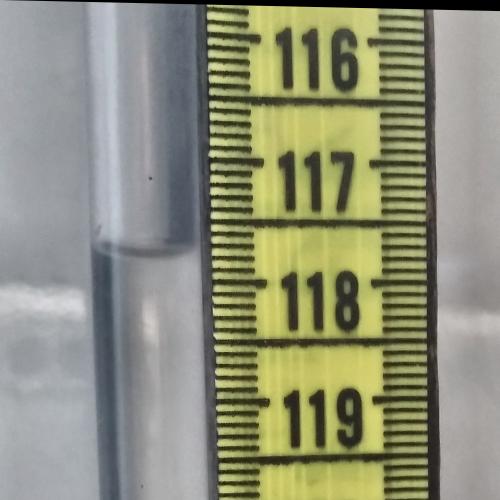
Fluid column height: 117.8 cm